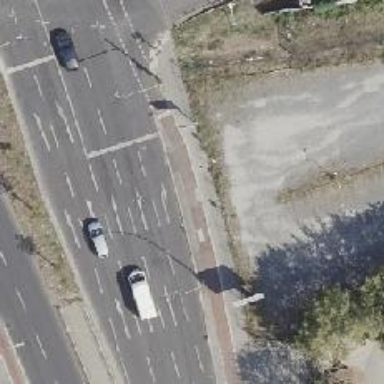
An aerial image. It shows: Cycle track with kerb separating it from the road.